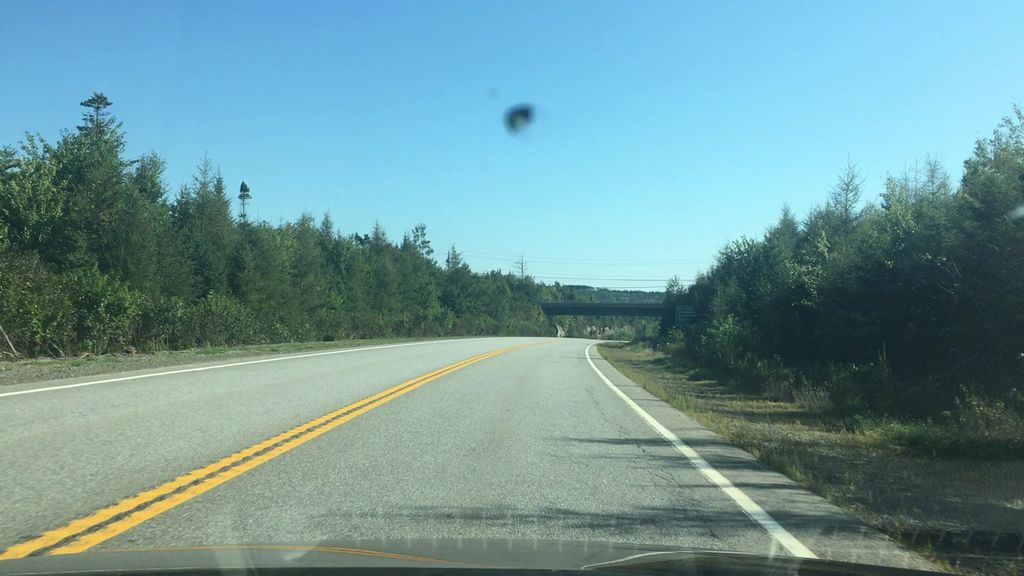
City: halifax